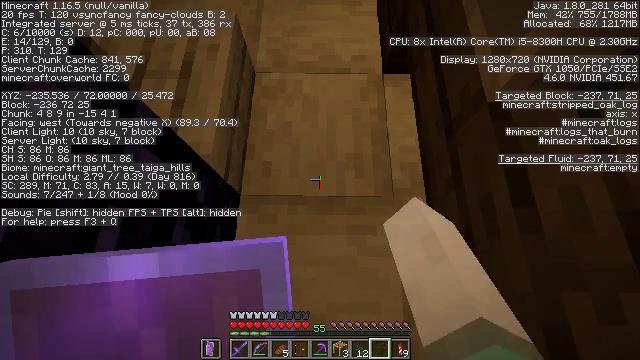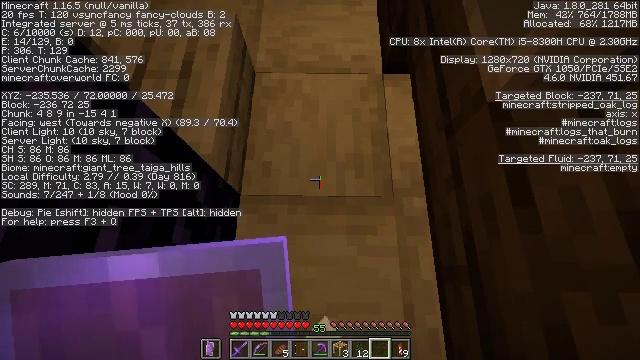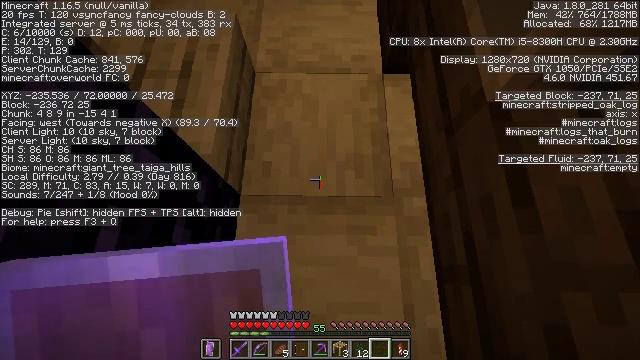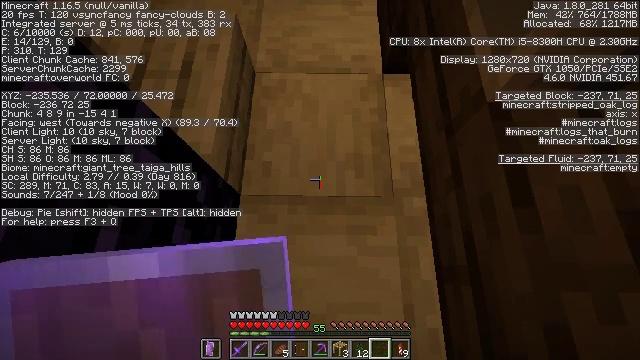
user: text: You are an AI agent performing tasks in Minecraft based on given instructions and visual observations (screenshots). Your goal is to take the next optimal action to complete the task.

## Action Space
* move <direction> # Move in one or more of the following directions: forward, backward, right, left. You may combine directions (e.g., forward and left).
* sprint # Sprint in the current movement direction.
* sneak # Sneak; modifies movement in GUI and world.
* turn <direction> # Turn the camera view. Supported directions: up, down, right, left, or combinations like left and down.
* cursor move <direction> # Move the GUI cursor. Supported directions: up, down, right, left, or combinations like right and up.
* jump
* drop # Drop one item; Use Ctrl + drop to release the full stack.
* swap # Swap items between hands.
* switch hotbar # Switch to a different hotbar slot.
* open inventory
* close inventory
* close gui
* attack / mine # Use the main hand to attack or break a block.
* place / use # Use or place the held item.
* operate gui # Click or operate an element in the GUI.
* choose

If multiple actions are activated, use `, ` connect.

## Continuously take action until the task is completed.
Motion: motion action
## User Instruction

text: drop netherite axe
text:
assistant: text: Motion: drop
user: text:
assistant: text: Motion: drop
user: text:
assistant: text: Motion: no_op
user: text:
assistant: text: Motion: no_op